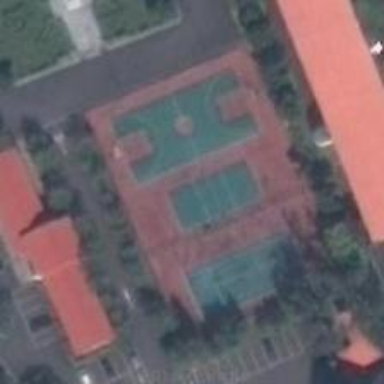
Three courts consist of the exercise yard while some red buildings stand aside .